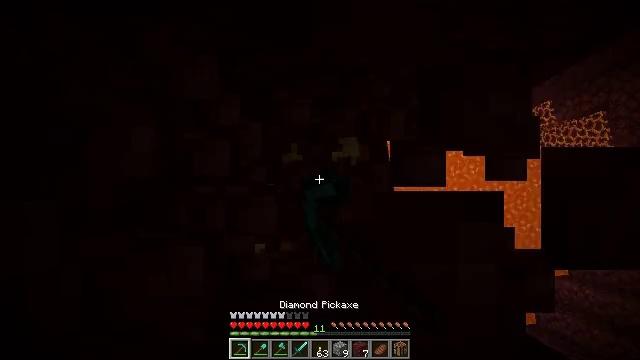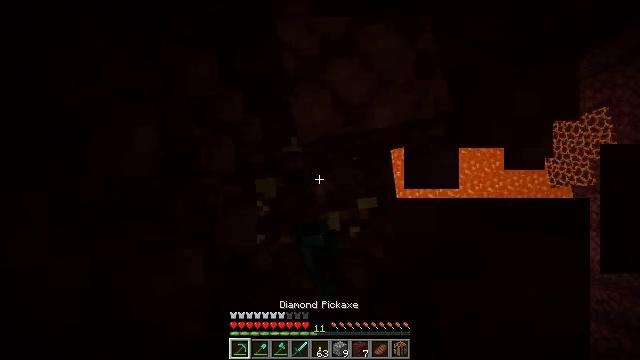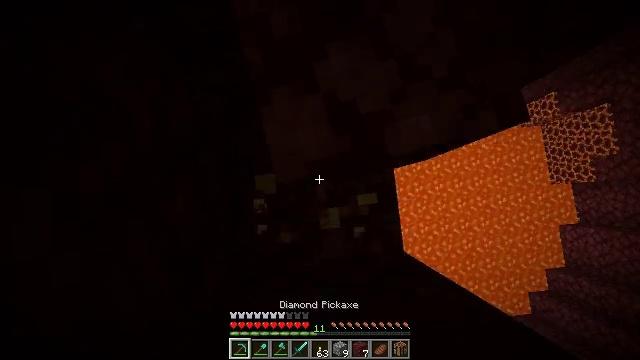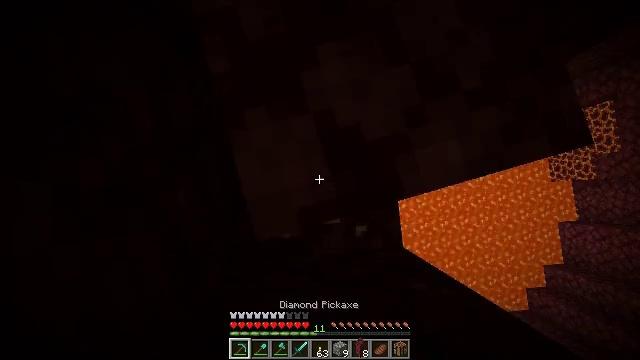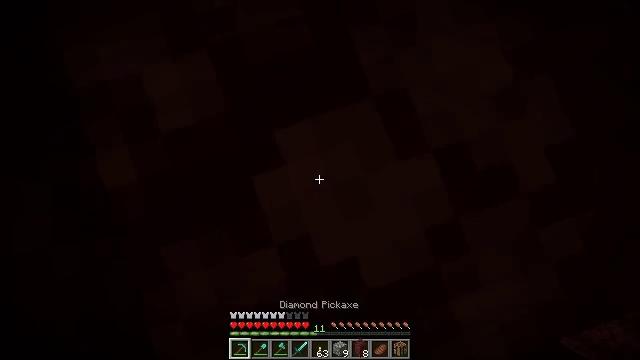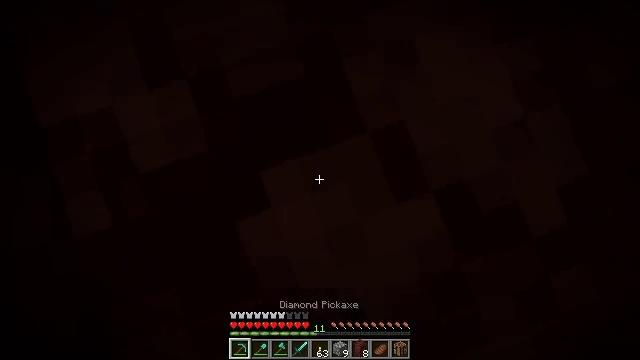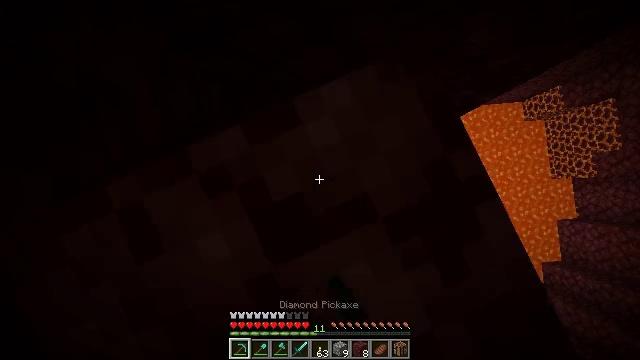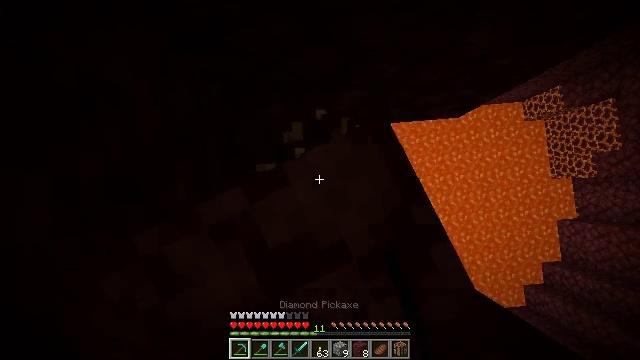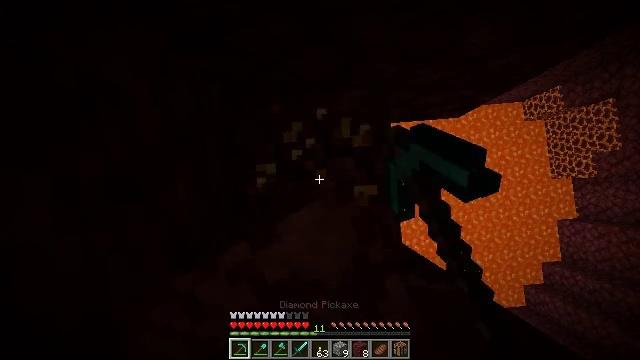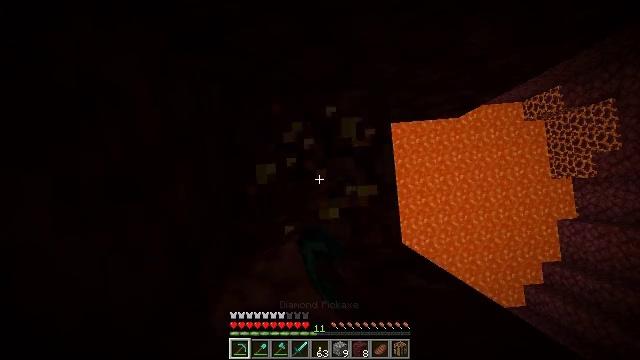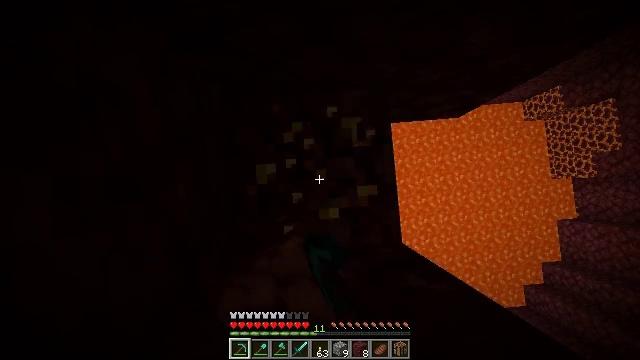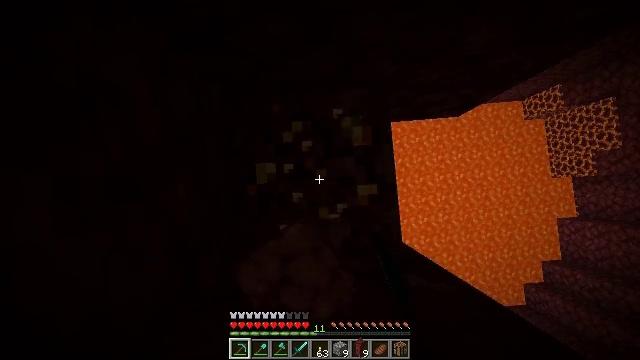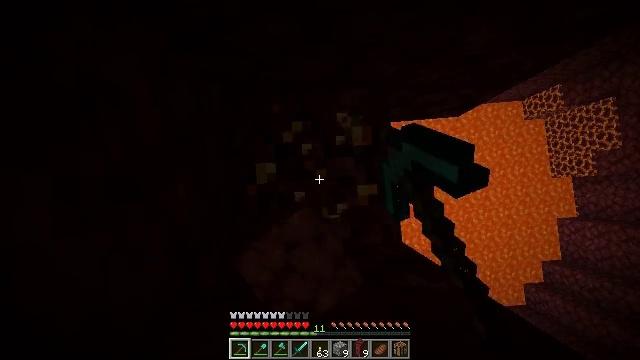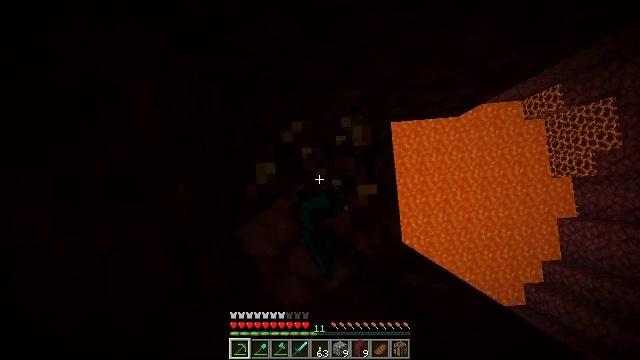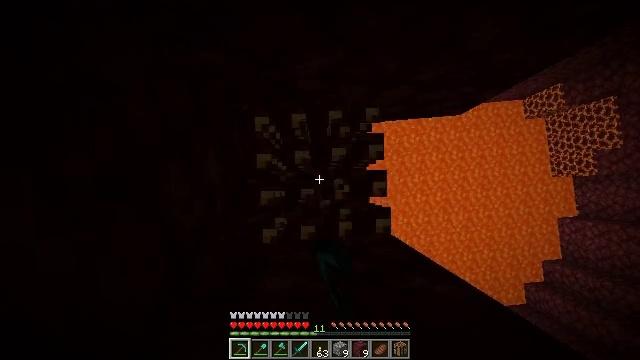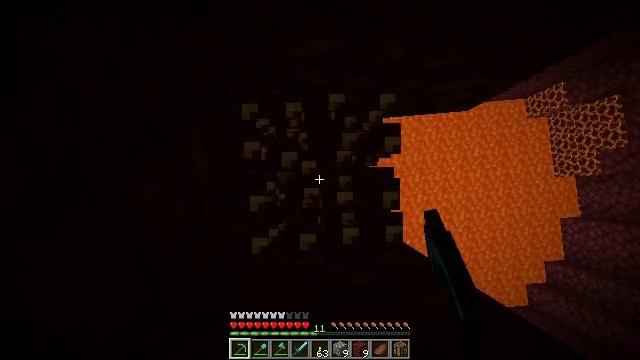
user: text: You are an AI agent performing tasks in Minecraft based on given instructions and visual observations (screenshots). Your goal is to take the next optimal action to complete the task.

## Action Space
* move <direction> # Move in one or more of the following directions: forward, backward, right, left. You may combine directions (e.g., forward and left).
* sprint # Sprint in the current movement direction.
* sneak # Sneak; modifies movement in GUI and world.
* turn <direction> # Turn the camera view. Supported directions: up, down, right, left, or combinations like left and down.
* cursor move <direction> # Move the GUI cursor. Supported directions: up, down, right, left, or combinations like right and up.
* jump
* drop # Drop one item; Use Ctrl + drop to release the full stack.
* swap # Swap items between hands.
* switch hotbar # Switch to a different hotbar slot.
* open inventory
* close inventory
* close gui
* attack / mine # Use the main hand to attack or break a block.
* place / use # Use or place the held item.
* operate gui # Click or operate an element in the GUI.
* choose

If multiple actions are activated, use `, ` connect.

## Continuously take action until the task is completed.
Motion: motion action
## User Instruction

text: Collect nether gold ore blocks.
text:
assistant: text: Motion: turn down, attack / mine
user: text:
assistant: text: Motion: attack / mine
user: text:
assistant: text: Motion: turn down, attack / mine
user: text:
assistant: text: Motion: attack / mine
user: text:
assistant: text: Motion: attack / mine
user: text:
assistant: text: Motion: attack / mine
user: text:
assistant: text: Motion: attack / mine
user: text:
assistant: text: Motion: attack / mine
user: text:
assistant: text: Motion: attack / mine
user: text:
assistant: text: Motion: attack / mine
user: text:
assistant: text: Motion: attack / mine
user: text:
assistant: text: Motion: attack / mine
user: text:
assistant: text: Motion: attack / mine
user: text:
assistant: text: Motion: attack / mine
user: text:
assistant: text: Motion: attack / mine
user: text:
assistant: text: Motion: attack / mine
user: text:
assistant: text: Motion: attack / mine
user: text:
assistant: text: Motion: attack / mine
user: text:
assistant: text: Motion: attack / mine
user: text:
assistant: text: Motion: attack / mine
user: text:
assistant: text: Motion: attack / mine
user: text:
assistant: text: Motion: attack / mine
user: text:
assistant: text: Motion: attack / mine
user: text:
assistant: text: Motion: attack / mine
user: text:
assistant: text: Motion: attack / mine
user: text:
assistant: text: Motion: attack / mine
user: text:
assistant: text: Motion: attack / mine
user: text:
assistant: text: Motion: attack / mine
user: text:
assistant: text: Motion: attack / mine
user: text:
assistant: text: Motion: attack / mine